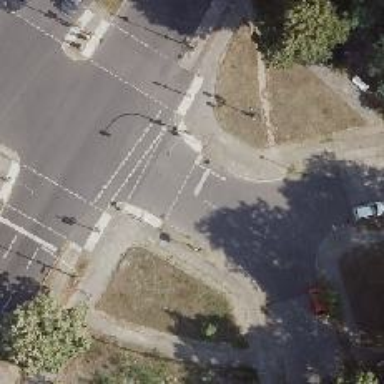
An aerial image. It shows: Road with traffic signals.